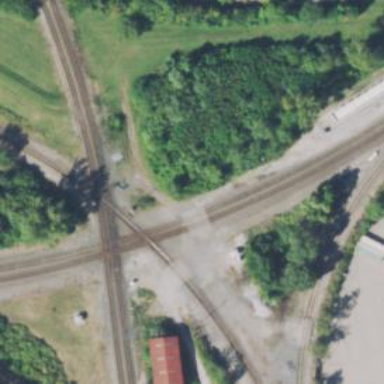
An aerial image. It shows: Railway crossing.